Chest X-ray:
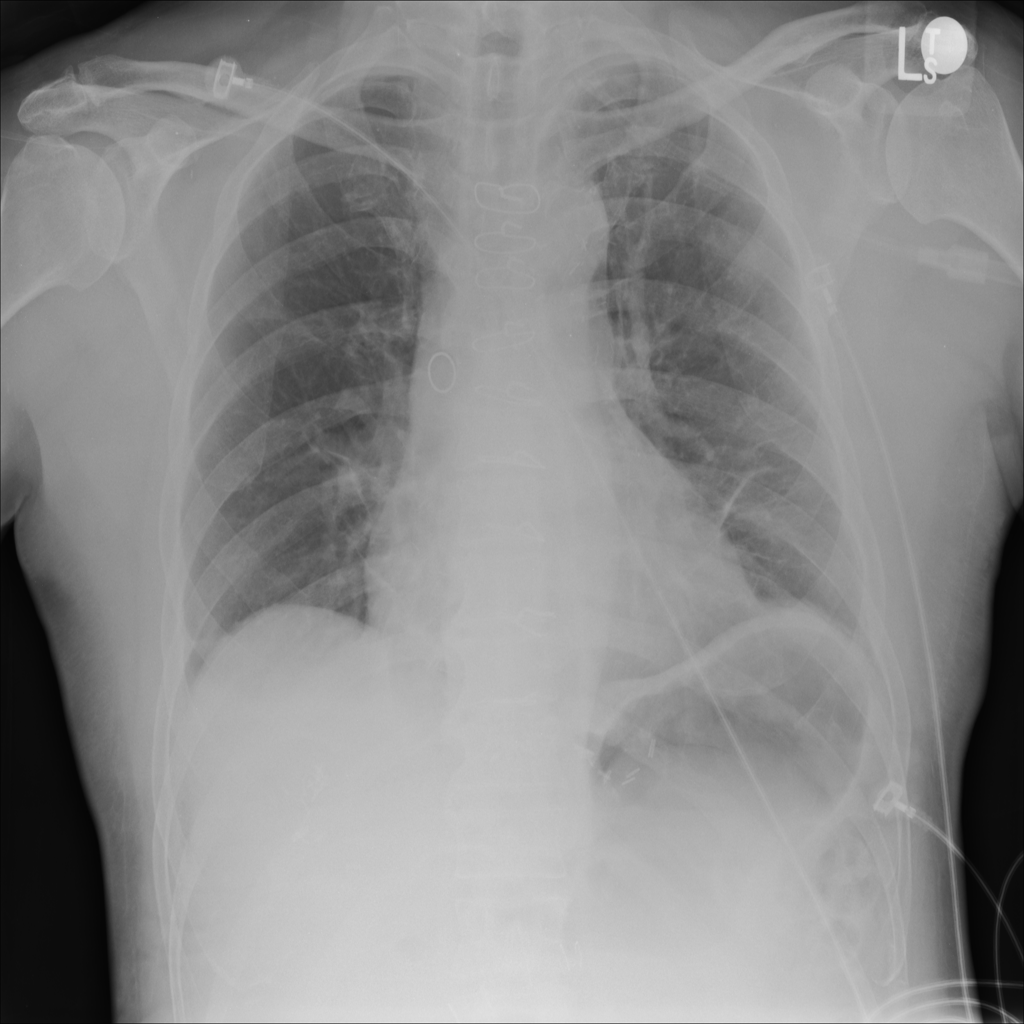
Findings: Consolidation
No abnormal finding: no